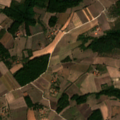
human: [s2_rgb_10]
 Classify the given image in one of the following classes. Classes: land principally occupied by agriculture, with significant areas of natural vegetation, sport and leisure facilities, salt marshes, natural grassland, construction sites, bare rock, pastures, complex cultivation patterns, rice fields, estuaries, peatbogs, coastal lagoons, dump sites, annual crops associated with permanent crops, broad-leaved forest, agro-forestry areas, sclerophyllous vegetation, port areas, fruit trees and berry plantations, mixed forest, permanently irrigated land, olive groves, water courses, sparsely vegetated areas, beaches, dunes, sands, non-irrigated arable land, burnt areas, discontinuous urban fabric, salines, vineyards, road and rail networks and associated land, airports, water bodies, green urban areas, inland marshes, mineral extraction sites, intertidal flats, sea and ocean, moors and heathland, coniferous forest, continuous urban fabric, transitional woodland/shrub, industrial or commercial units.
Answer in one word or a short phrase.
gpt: complex cultivation patterns, land principally occupied by agriculture, with significant areas of natural vegetation, broad-leaved forest